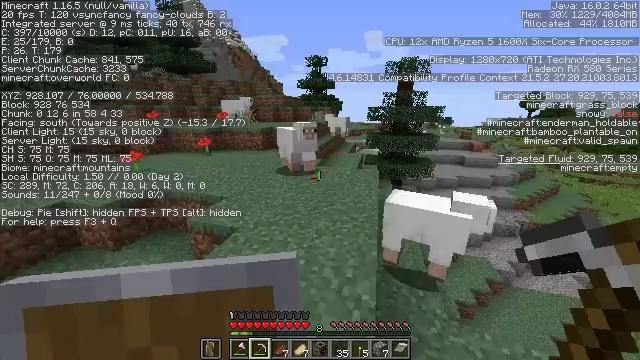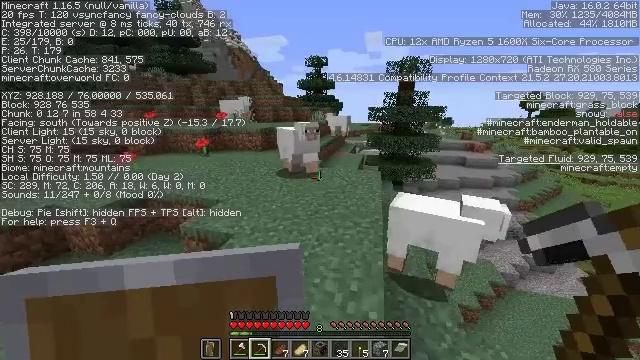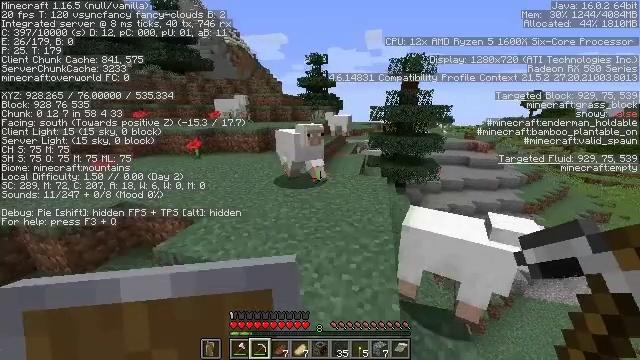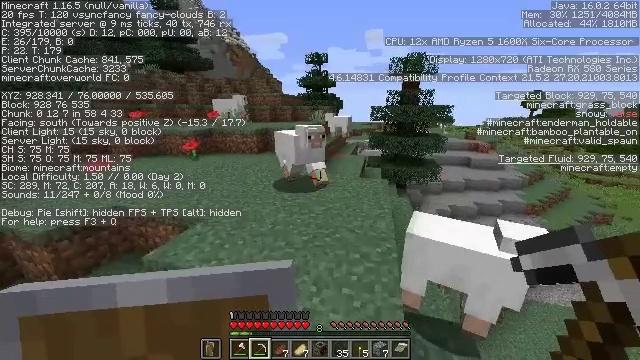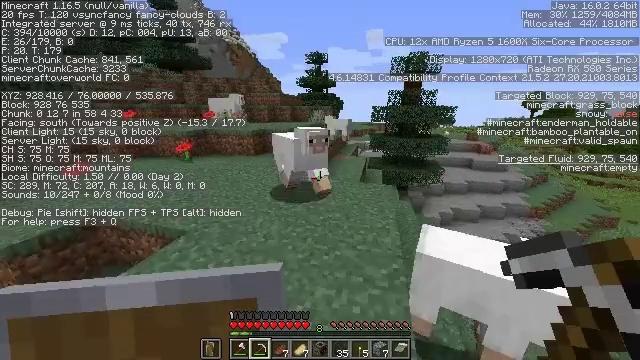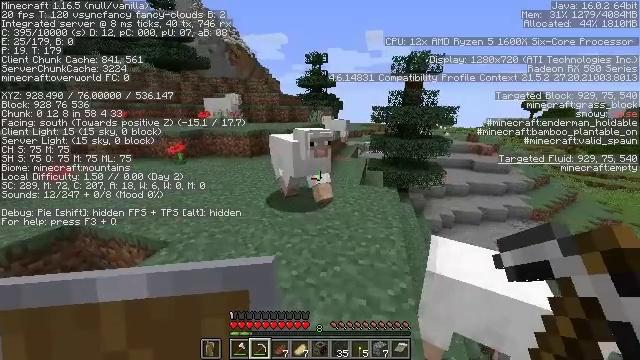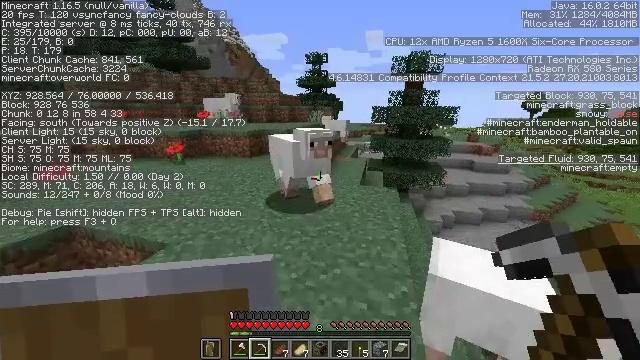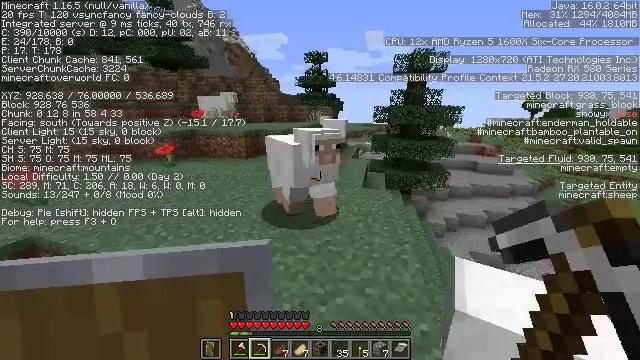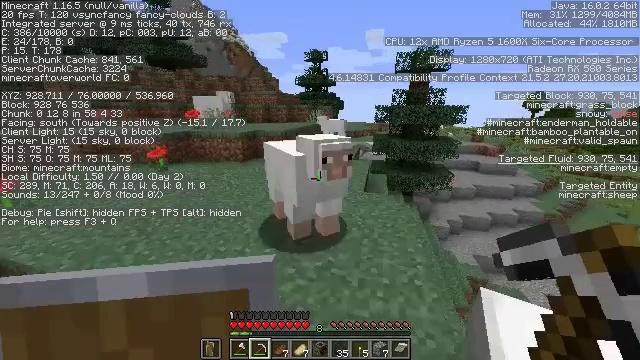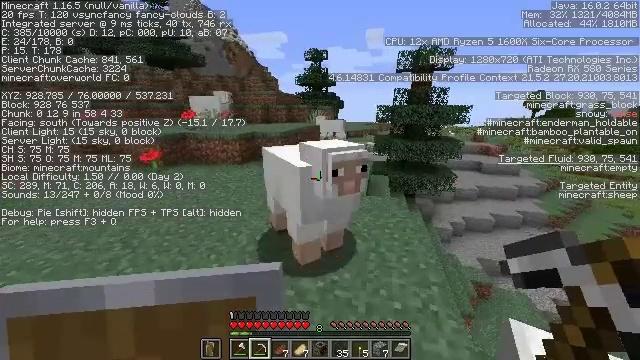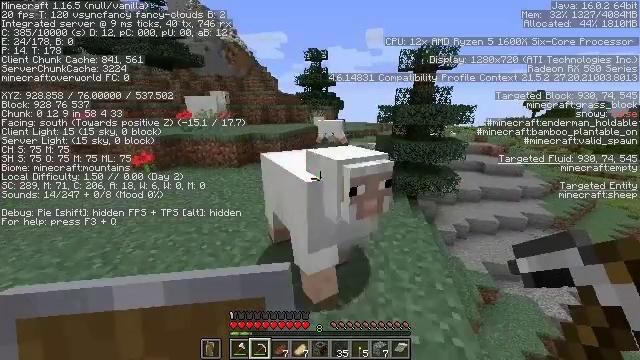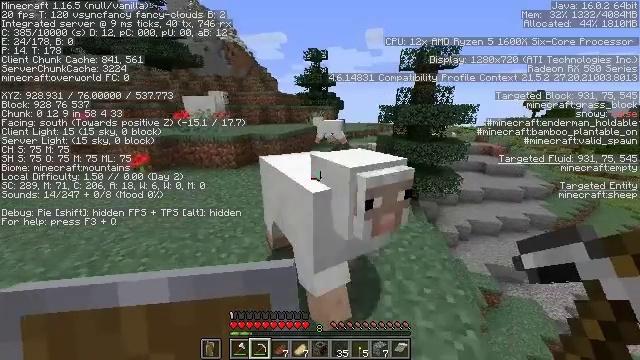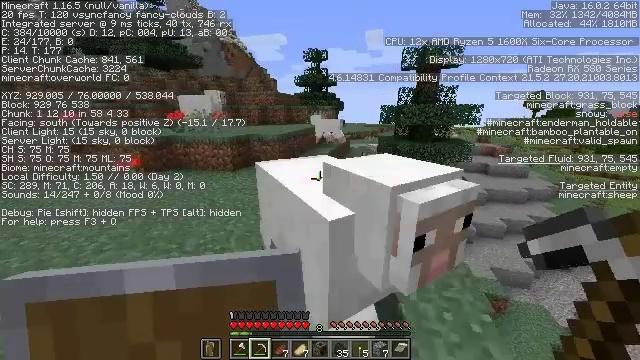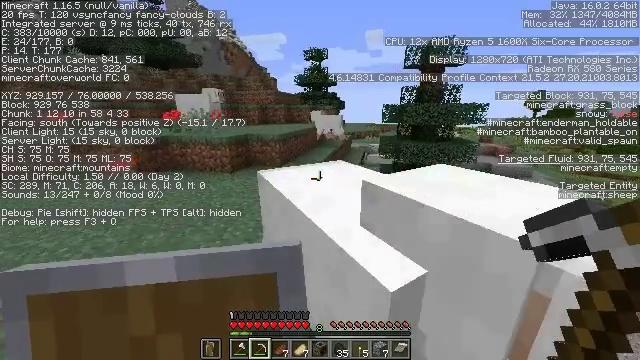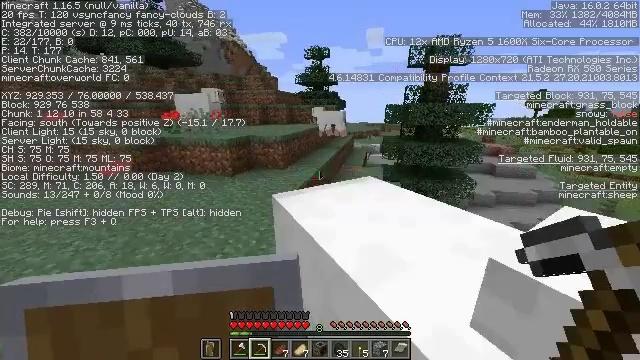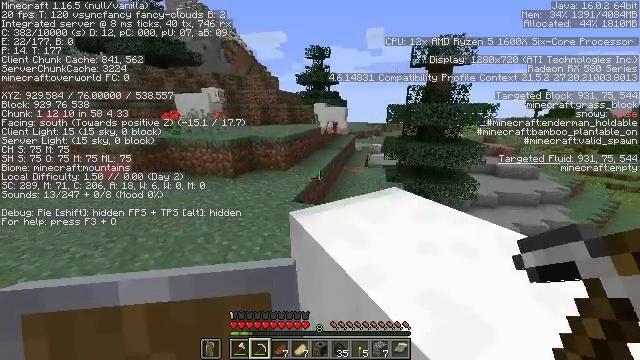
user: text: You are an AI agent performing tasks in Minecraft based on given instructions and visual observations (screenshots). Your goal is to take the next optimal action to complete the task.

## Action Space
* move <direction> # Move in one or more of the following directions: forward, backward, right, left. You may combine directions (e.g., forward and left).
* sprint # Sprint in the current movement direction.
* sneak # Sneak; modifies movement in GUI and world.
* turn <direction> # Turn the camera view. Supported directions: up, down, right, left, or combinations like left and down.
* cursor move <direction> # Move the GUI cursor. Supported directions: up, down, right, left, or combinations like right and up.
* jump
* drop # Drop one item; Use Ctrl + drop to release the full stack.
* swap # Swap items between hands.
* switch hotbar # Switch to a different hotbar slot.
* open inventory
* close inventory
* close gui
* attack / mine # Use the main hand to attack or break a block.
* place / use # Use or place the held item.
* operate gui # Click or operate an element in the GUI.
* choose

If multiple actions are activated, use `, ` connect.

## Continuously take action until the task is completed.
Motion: motion action
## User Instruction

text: Remove oak leaves from branches.
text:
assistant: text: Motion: move forward
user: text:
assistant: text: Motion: move forward
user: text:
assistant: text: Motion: move forward
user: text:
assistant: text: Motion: move forward
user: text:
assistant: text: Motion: move forward
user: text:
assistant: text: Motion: move forward
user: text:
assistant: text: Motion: move forward
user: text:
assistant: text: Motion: move forward
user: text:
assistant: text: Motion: move forward
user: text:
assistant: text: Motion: move forward
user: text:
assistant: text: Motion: move forward
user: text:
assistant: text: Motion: move forward
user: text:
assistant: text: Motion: move forward and move left
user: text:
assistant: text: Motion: move forward and move left
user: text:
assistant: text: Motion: move forward and move left
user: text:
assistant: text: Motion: move forward and move left
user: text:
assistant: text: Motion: move forward
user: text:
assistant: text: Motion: move forward
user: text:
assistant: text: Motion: move forward
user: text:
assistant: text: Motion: move forward
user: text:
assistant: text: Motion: move forward, turn right
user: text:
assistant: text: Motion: move forward, turn right
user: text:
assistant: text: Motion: move forward, turn right
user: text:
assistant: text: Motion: move forward, turn right
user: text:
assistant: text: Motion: move forward
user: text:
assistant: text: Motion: move forward
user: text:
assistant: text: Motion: move forward
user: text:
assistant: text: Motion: move forward
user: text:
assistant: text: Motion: move forward
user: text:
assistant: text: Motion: move forward